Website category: game
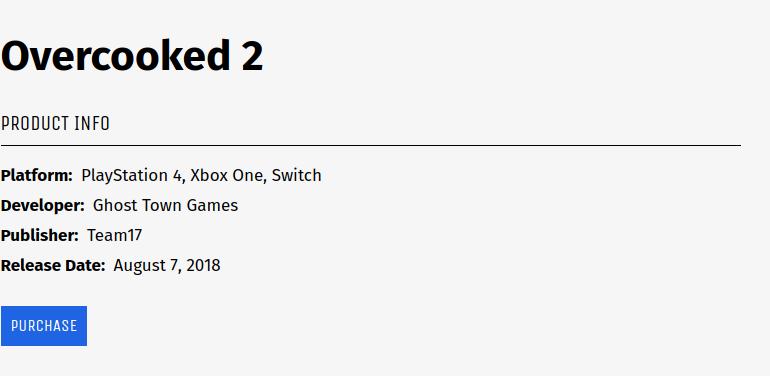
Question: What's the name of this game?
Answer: Overcooked 2

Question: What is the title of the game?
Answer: Overcooked 2

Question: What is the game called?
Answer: Overcooked 2

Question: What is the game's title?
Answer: Overcooked 2

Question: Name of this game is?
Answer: Overcooked 2

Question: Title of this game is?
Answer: Overcooked 2

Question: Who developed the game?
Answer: Ghost Town Games

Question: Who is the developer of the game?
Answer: Ghost Town Games

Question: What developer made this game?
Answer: Ghost Town Games

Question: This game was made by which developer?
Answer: Ghost Town Games

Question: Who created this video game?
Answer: Ghost Town Games

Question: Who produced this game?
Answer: Ghost Town Games

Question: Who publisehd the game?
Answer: Team17

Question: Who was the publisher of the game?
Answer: Team17

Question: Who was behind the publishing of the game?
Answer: Team17

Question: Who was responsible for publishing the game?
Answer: Team17

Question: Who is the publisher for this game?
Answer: Team17

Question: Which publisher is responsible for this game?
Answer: Team17

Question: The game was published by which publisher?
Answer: Team17

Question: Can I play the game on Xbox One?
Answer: yes

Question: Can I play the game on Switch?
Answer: yes

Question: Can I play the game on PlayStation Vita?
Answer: no

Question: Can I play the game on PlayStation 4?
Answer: yes

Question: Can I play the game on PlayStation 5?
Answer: no

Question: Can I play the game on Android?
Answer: no

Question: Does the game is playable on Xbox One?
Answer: yes

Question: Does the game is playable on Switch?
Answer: yes

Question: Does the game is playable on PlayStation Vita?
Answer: no

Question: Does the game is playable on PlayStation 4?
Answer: yes

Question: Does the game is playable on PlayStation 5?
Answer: no

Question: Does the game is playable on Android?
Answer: no

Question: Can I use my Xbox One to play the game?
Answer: yes

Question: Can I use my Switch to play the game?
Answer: yes

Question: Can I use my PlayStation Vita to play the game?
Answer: no

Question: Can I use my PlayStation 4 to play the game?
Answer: yes

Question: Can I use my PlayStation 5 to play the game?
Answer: no

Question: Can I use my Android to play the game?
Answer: no

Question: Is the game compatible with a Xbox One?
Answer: yes

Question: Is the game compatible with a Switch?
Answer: yes

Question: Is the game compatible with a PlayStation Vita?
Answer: no

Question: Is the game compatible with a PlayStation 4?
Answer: yes

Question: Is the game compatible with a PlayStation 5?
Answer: no

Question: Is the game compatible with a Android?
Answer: no